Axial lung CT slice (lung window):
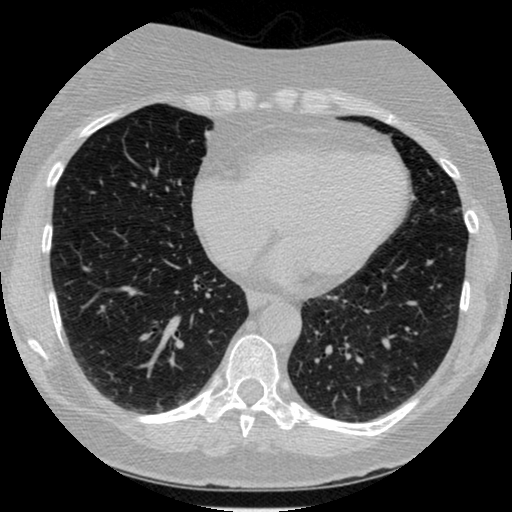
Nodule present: no